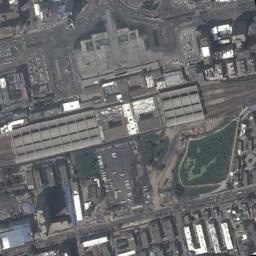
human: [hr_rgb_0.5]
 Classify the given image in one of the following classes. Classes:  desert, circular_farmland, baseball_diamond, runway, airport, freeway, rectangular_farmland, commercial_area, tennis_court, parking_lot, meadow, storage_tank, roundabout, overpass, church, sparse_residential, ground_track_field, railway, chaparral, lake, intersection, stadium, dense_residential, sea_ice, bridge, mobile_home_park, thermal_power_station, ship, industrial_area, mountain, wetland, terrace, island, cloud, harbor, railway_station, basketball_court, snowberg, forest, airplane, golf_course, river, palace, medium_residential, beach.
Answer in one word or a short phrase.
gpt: railway_station